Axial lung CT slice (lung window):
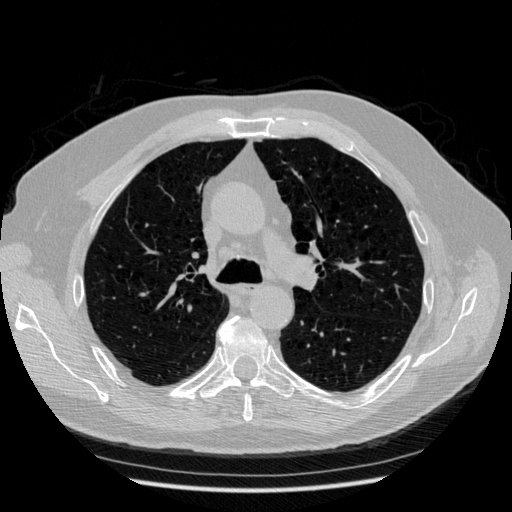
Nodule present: no